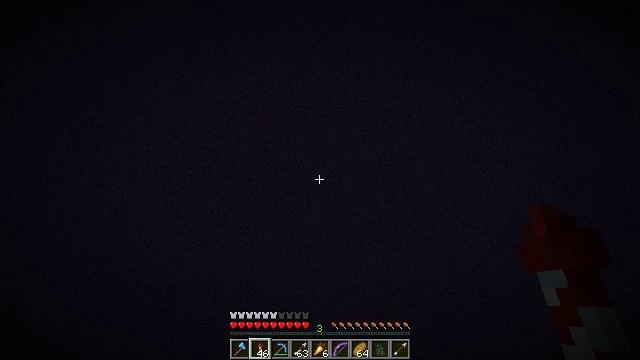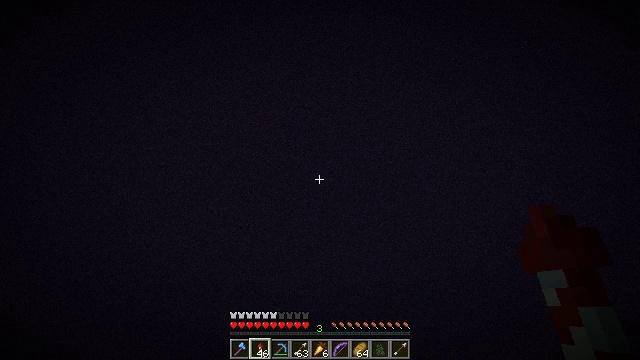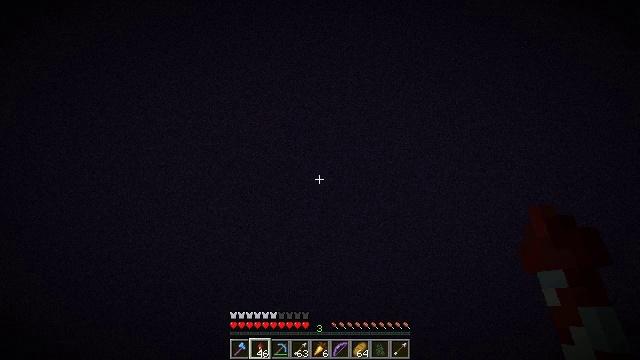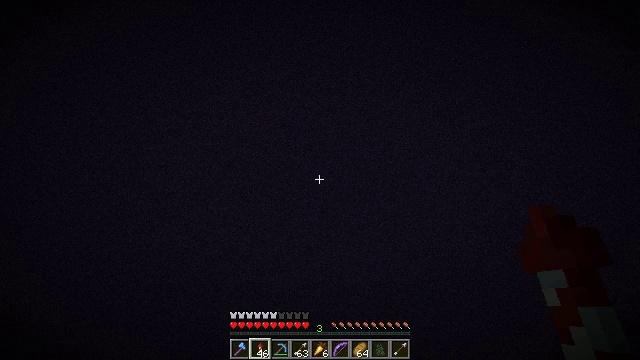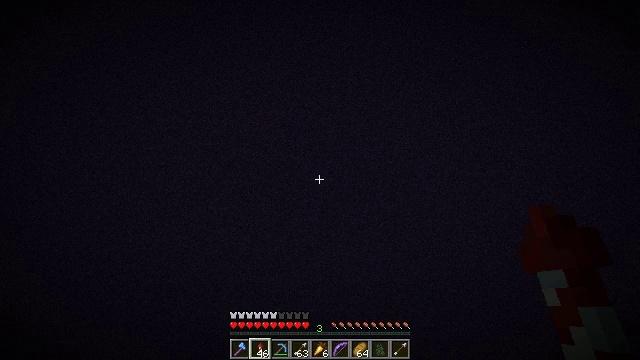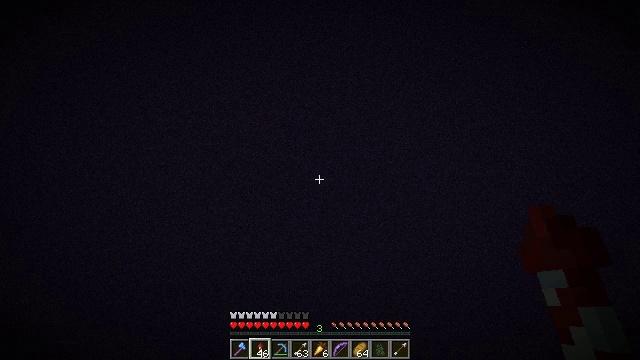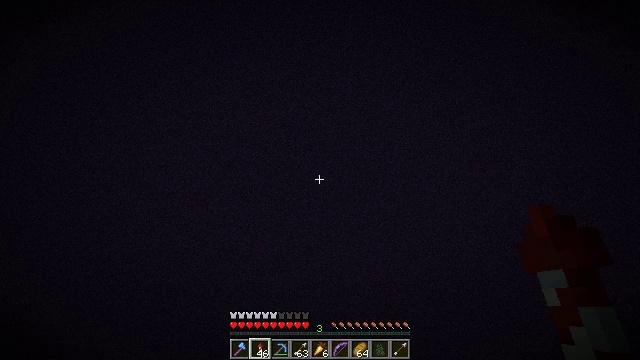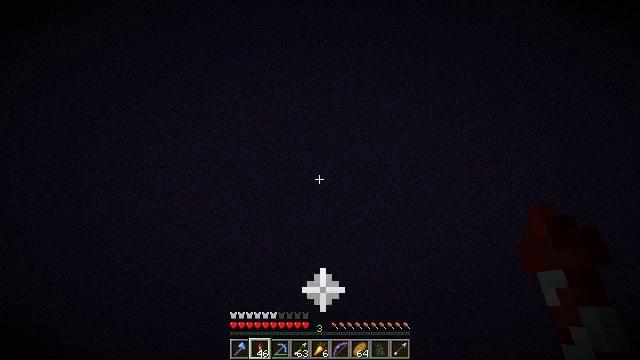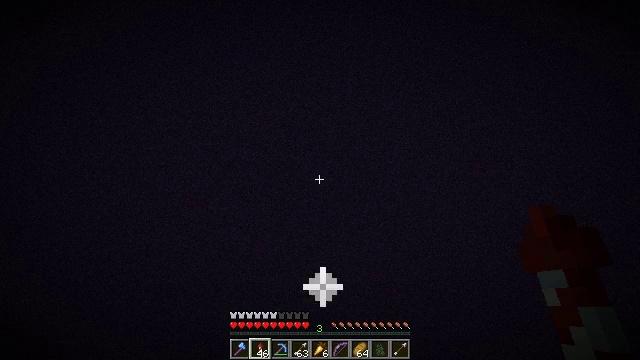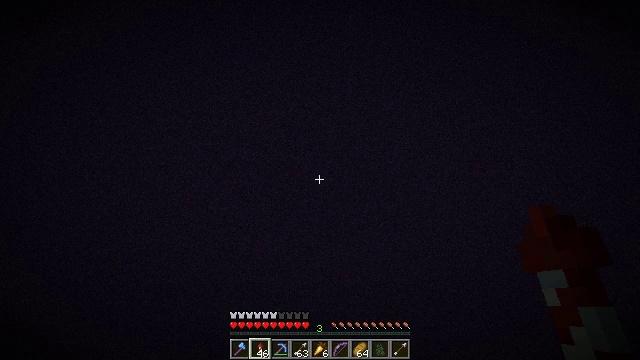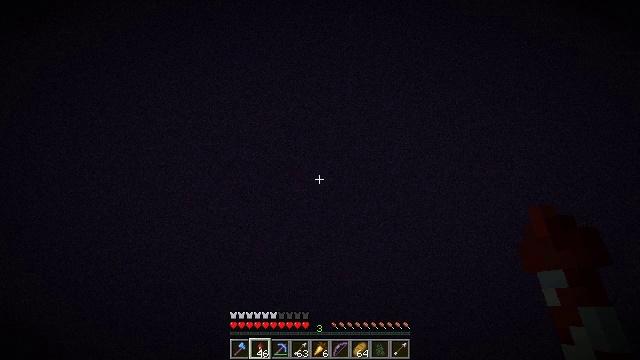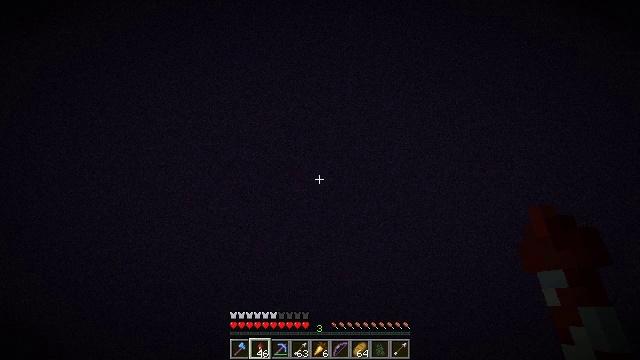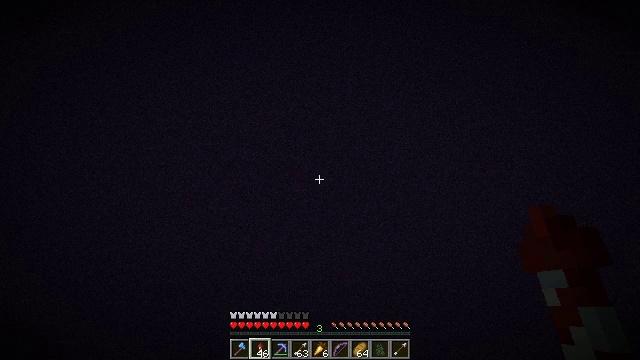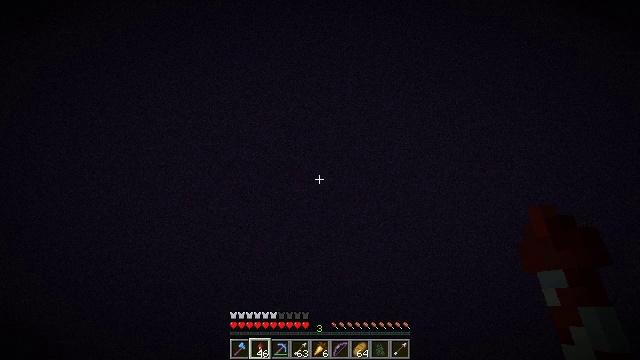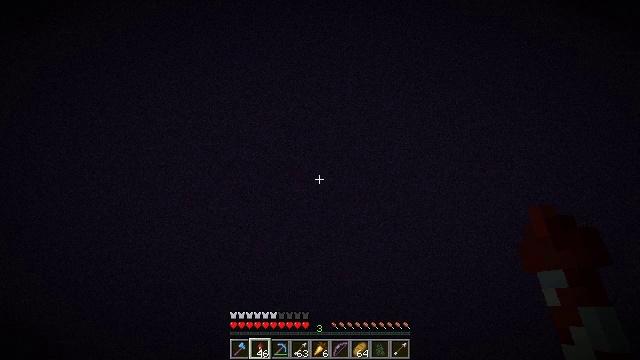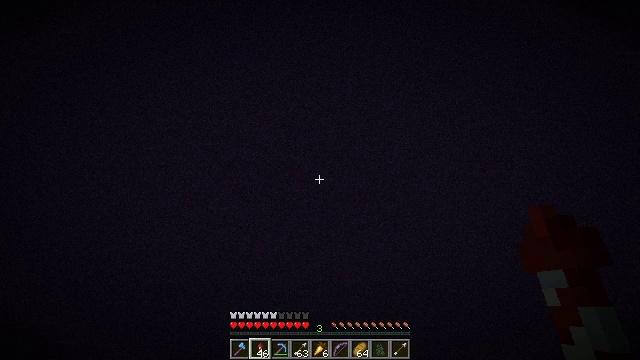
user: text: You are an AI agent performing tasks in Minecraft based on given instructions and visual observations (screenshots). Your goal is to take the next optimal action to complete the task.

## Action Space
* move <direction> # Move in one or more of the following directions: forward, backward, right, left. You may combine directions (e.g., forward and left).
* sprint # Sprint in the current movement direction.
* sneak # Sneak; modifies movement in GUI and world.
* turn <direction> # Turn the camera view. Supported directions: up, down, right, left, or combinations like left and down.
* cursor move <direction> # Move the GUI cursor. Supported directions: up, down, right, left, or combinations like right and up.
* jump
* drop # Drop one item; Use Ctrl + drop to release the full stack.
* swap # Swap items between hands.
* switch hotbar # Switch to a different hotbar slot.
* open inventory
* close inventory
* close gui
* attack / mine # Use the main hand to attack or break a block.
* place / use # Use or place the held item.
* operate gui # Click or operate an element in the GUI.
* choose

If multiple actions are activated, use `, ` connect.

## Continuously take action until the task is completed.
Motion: motion action
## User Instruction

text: Drop a firework rocket.
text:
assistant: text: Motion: move forward, sprint, jump
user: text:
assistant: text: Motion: move forward, sprint, jump
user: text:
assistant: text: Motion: move forward, sprint, jump
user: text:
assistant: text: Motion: move forward, sprint, jump
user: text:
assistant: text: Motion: move forward, sprint, jump
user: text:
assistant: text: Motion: move forward, sprint, jump
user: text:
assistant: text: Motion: move forward, sprint, jump
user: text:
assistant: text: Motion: move forward, sprint, jump
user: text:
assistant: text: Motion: move forward, sprint, jump
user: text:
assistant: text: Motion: move forward, sprint, jump
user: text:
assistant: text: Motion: move forward, sprint, jump
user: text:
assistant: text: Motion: move forward, sprint, jump
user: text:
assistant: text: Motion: move forward, sprint, jump
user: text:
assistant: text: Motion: move forward, sprint, jump
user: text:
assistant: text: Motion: move forward, sprint, jump
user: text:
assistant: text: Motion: move forward, sprint, jump
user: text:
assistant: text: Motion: move forward, sprint, jump
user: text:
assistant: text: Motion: move forward, sprint, jump
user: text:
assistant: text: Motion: move forward, sprint, jump
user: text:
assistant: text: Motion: move forward, sprint, jump
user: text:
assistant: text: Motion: move forward, sprint, jump
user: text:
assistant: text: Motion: move forward, sprint, jump
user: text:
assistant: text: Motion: move forward, sprint, jump
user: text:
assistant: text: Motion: move forward, sprint, jump
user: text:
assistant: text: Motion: move forward, sprint, jump
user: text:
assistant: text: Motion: move forward, sprint, jump
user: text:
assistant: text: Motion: move forward, sprint, jump
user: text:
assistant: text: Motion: move forward, sprint, jump
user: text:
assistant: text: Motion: move forward, sprint, jump
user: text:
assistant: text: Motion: move forward, sprint, jump